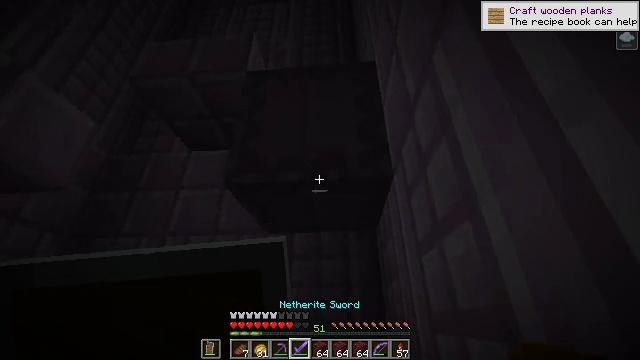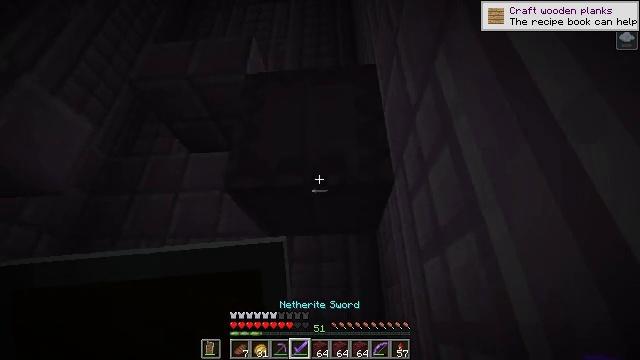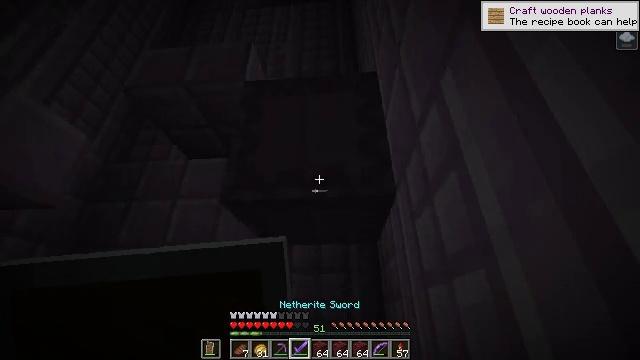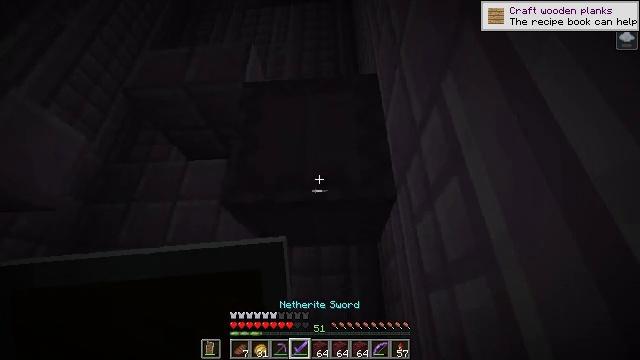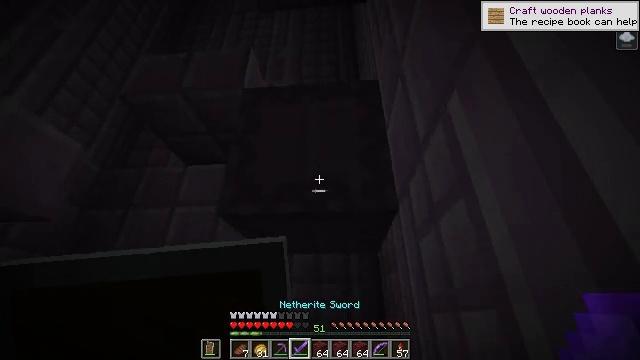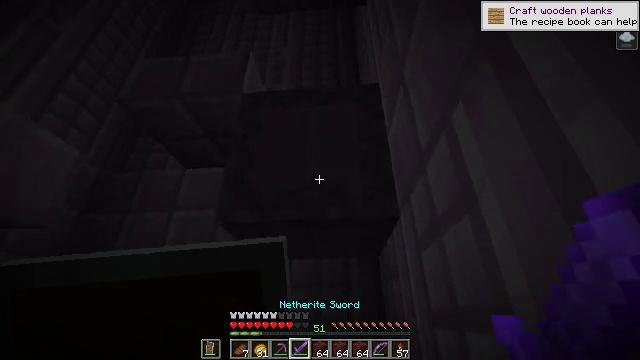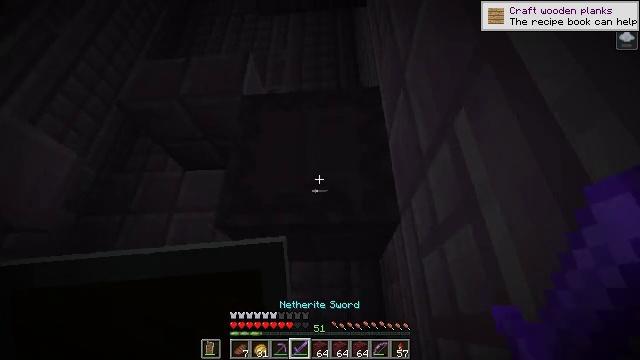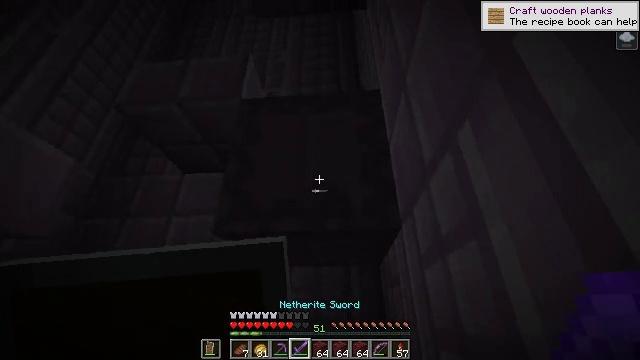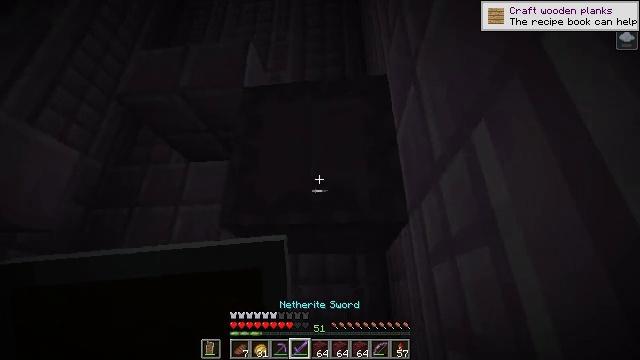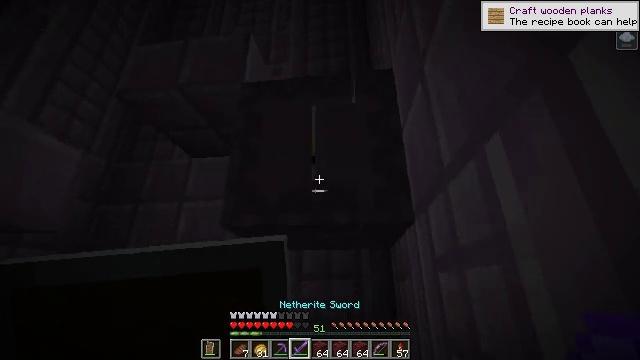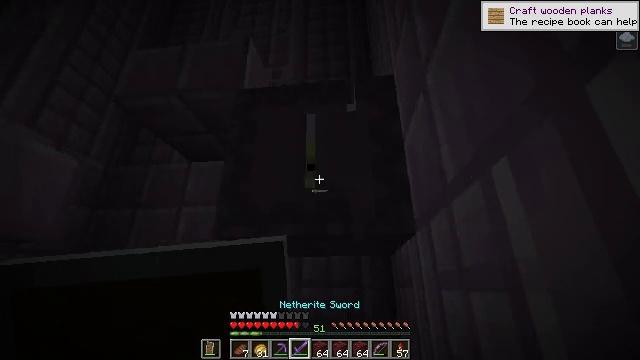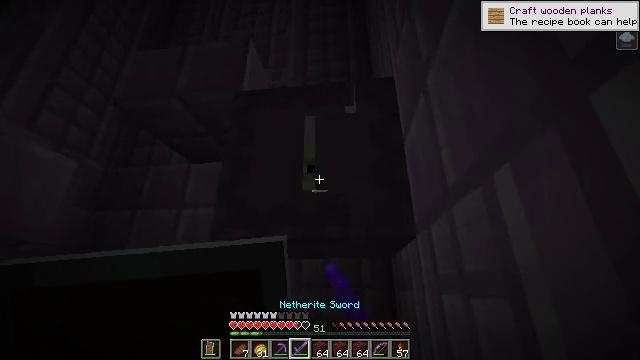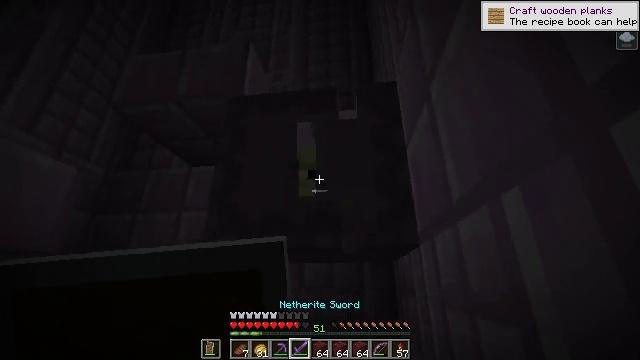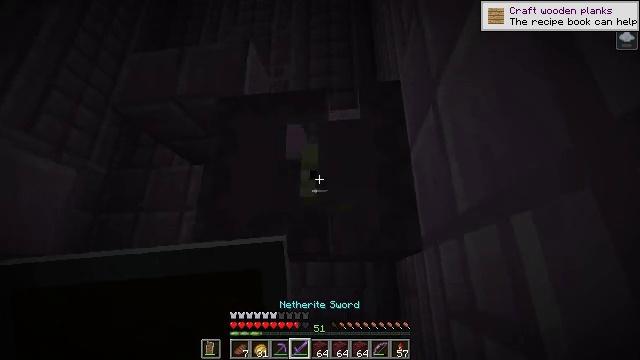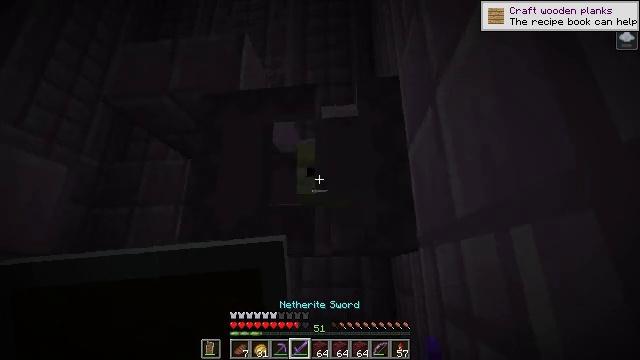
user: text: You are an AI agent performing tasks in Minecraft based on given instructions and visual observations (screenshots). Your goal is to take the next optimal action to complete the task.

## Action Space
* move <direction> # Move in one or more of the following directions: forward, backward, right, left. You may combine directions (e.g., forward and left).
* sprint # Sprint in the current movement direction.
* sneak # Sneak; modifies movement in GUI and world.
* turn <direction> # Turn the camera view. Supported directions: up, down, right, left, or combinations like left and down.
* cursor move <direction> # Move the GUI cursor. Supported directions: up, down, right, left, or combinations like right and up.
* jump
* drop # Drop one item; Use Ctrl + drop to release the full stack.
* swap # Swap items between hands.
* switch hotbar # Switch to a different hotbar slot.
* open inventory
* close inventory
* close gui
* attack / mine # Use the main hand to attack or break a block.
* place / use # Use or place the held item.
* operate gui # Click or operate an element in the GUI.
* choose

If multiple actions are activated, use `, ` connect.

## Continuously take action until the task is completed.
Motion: motion action
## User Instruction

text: Hunt enemies.
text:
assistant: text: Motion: no_op
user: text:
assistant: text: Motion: no_op
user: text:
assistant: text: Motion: no_op
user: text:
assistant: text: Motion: no_op
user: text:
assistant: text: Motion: no_op
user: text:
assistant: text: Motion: no_op
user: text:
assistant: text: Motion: no_op
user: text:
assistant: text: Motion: turn left and down
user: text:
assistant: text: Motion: turn down
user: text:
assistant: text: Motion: attack / mine
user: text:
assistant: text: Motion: attack / mine
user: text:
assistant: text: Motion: attack / mine
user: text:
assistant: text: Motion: turn down
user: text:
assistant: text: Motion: turn down, attack / mine
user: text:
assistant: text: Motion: attack / mine